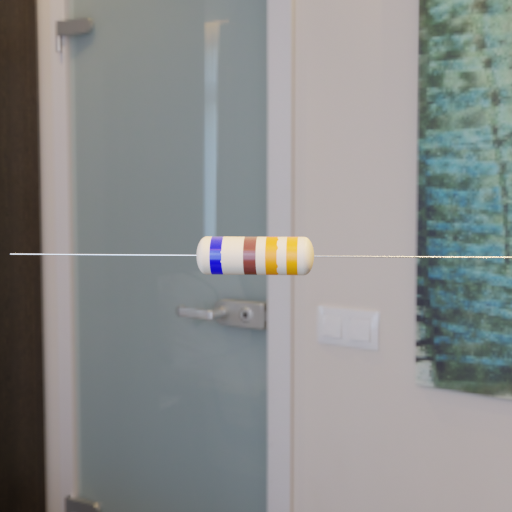
Resistor colour bands (in order): blue, brown, orange, orange